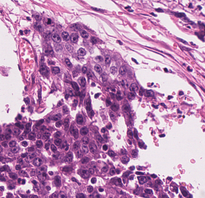
Tumor epithelial tissue: yes
Tumor-associated stroma tissue: yes
Normal tissue: no